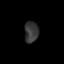
Tissue: lung
Cell type: T cells
Senescence score: 0.2345
Nuclear area (px): 290
Mean DAPI intensity: 55.1